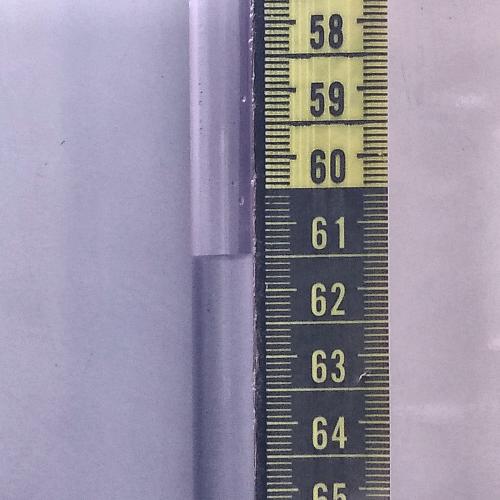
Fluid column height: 61.5 cm